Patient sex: M
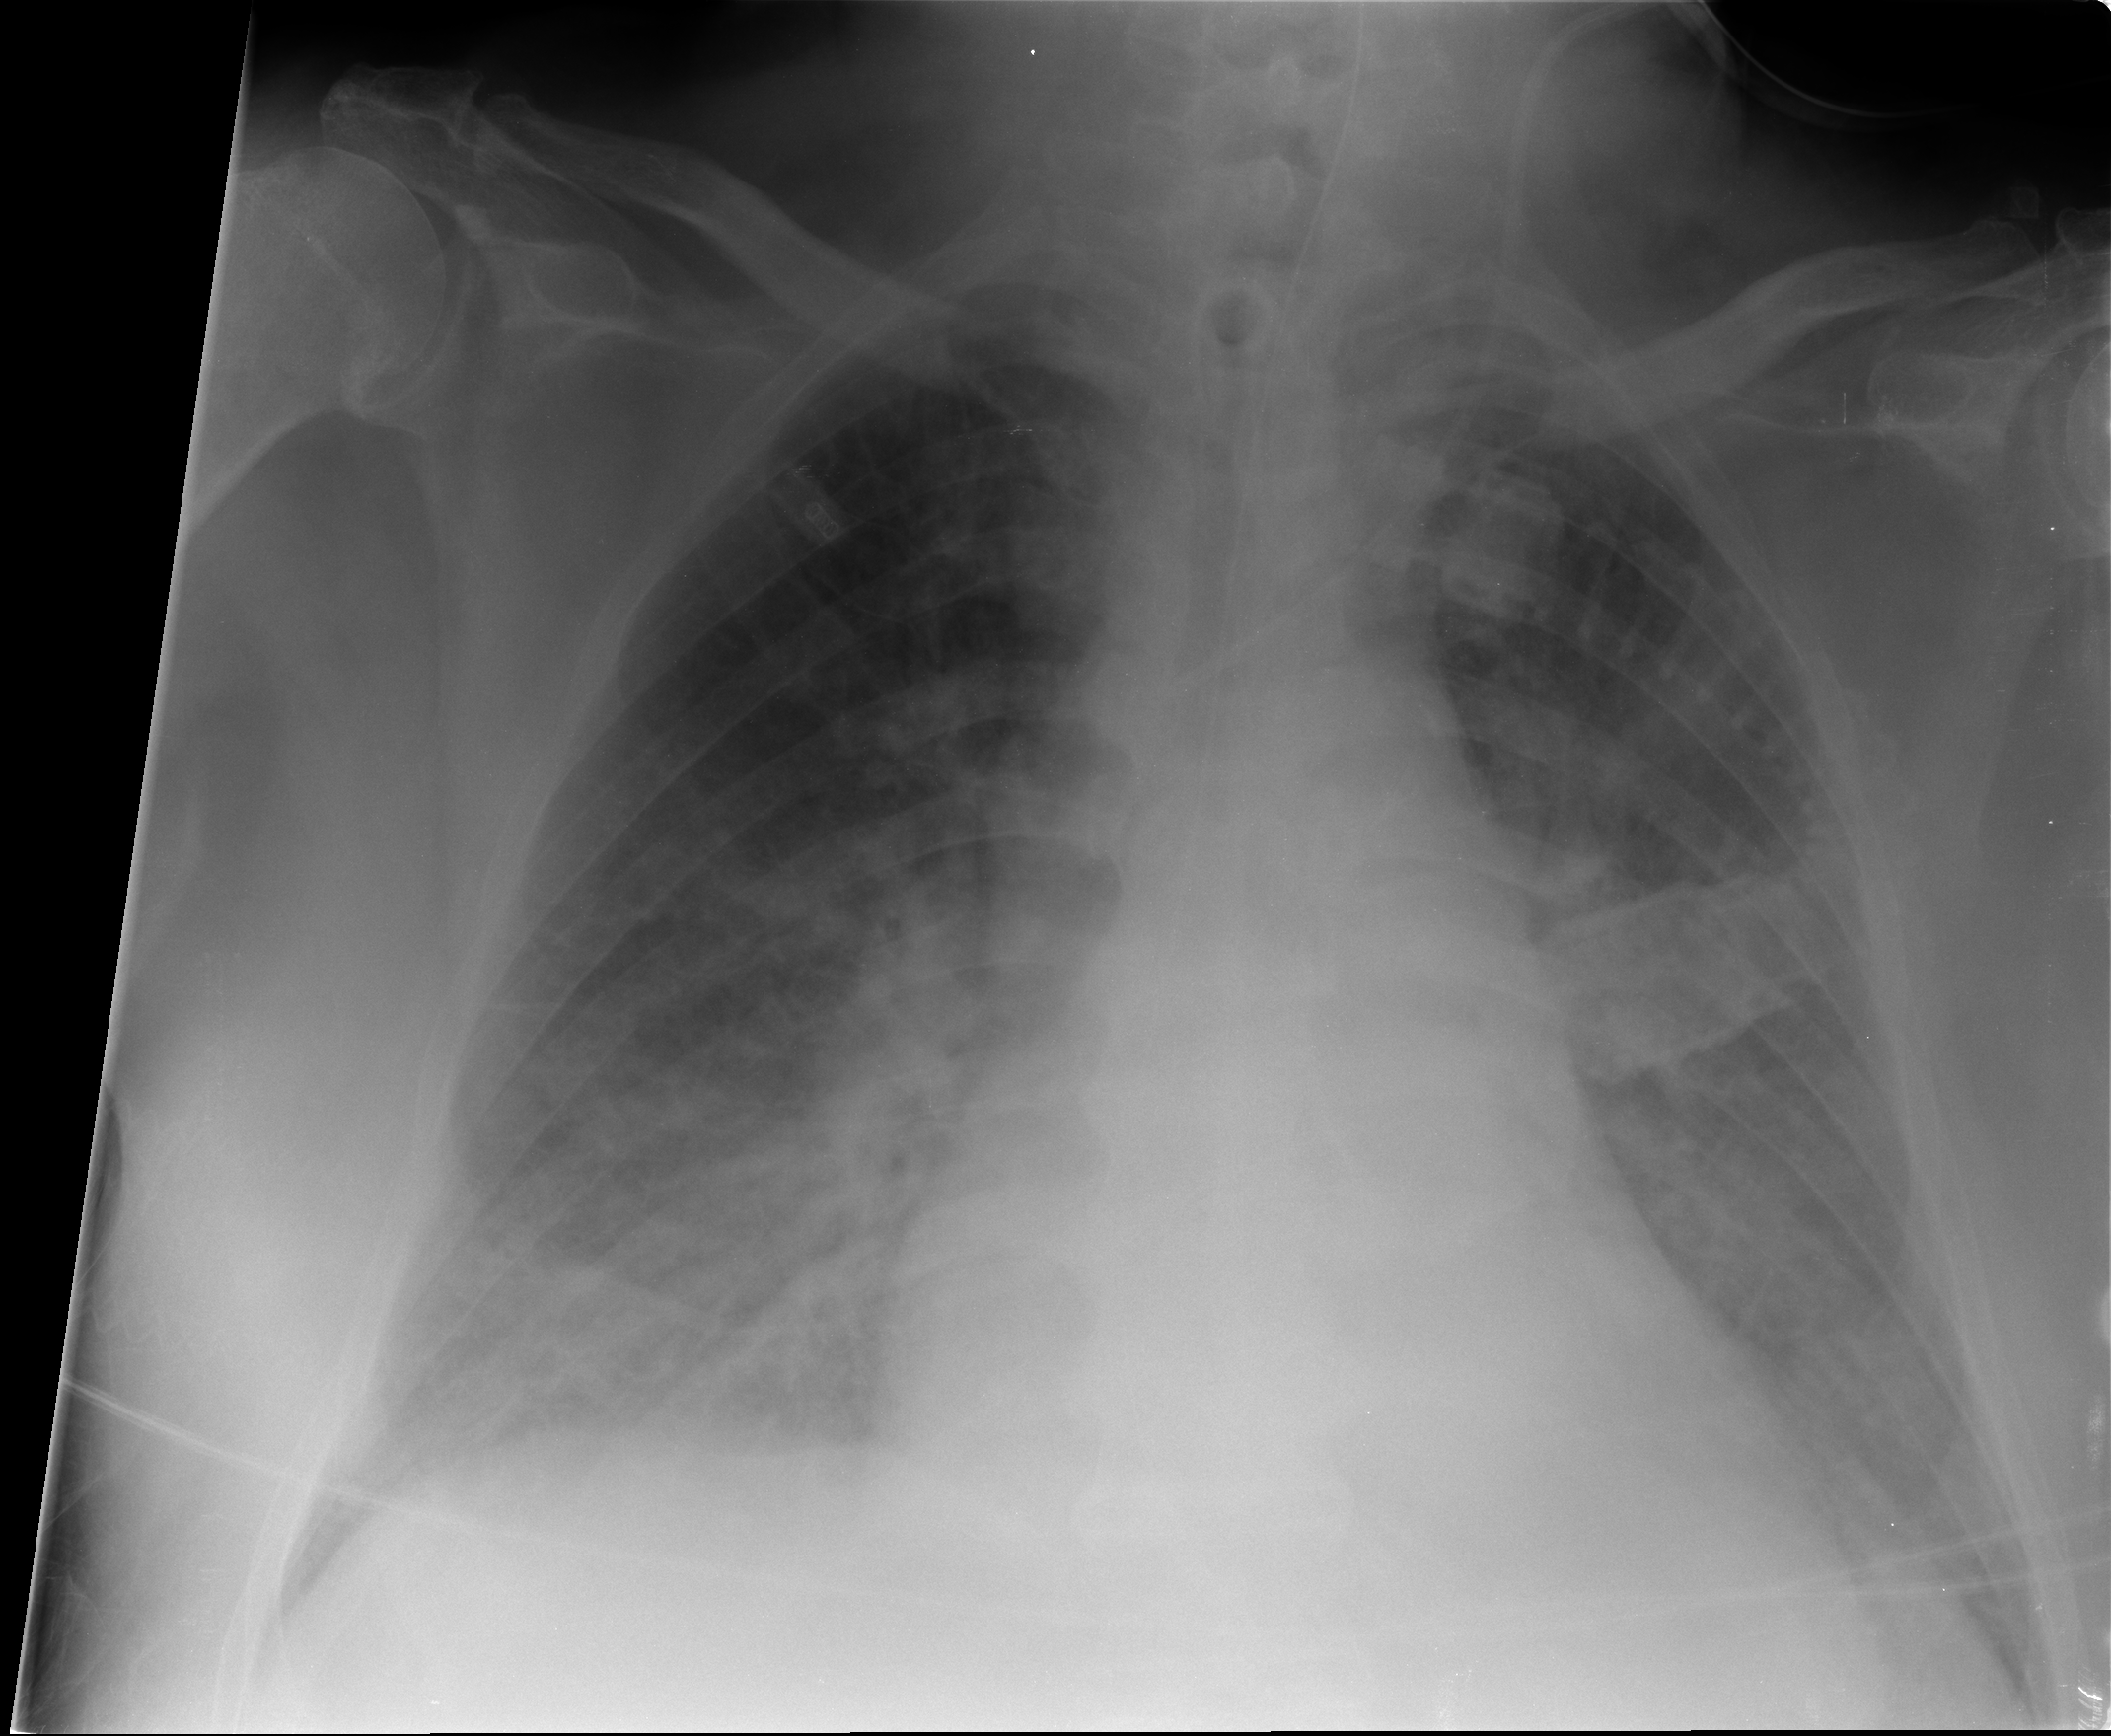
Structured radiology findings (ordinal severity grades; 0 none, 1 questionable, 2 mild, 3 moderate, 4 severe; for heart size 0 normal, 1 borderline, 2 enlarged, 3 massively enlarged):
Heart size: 2
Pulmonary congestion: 2
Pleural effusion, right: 1
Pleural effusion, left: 0
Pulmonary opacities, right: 1
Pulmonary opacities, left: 1
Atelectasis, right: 1
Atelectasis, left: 1